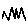
Label: zigzag